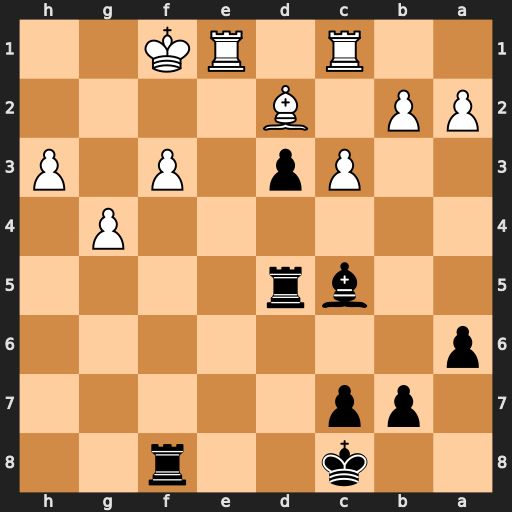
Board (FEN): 2k2r2/1pp5/p7/2br4/6P1/2Pp1P1P/PP1B4/2R1RK2
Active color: b
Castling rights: -
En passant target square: -
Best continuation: Rxf3+ Kg2 Rf2+